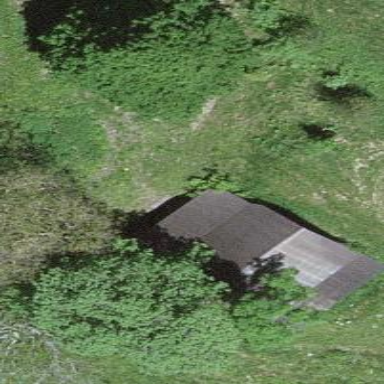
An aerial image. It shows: Farm auxiliary building.